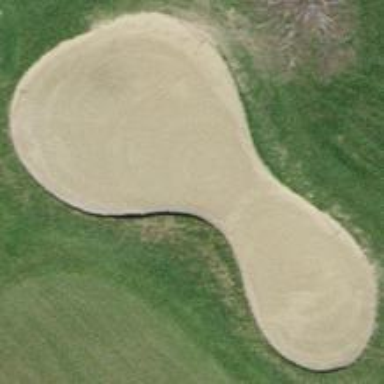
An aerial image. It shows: Sandy area is golf bunker.